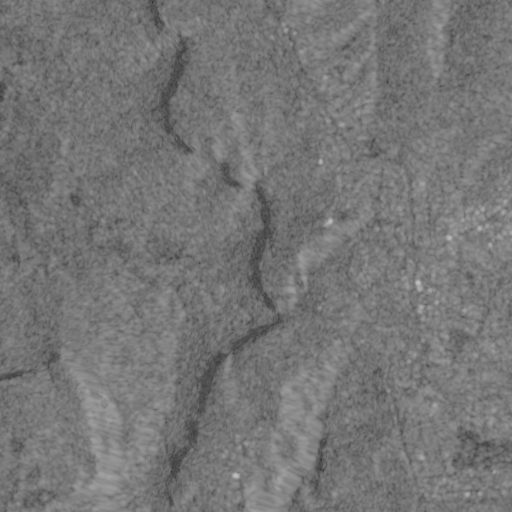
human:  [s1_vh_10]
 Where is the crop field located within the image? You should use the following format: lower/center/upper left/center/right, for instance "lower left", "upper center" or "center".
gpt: The crop field is located in the upper right of the image.
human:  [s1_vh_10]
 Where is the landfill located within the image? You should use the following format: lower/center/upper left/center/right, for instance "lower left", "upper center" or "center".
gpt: The landfill is located in the upper right of the image.
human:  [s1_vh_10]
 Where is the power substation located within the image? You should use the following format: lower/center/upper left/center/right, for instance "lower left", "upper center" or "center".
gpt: The power substation is located in the upper right of the image.
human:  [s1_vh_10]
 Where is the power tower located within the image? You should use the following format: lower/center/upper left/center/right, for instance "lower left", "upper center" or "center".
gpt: The power tower is located in the upper right of the image.
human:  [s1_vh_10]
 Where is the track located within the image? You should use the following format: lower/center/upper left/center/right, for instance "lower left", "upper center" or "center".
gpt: The track is located in the upper right of the image.
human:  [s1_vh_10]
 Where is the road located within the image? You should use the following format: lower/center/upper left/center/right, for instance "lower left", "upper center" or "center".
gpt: There is no road in the image.

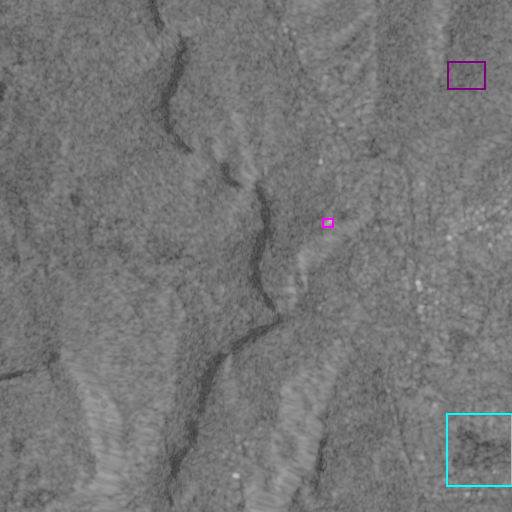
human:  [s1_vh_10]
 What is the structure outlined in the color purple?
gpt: The structure outlined in purple is a landfill.
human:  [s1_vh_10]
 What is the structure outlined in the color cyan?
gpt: The structure outlined in cyan is a park.
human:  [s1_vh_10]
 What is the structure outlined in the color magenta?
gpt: The structure outlined in magenta is a building.
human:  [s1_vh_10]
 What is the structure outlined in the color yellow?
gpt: There is no yellow outline.